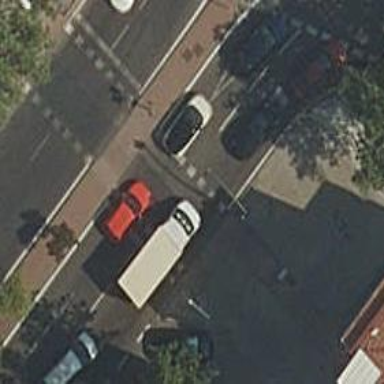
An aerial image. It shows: Road crossing with traffic signals.